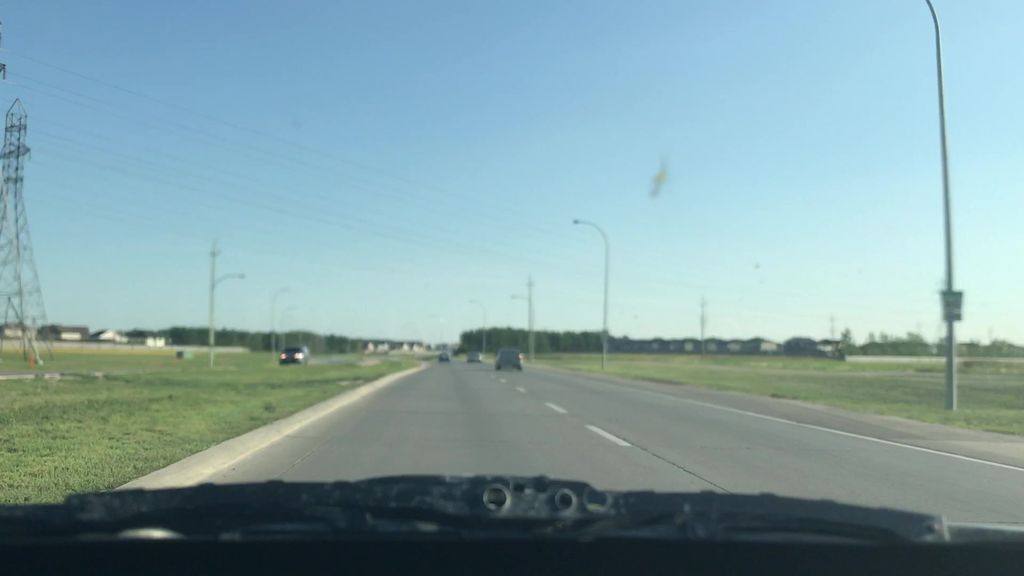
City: winnipeg